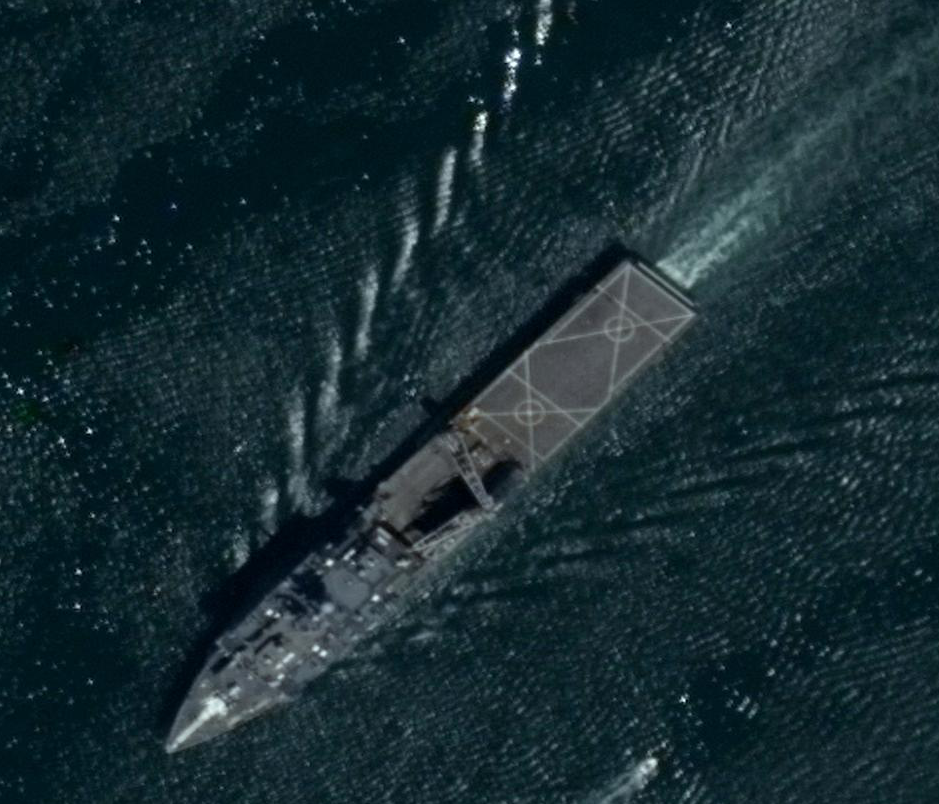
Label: combat